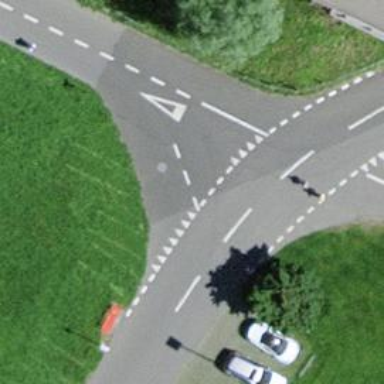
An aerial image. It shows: Road with "give way" sign.